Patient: sex M, age 81
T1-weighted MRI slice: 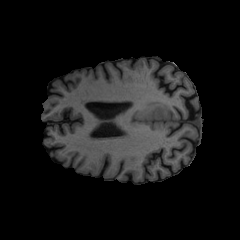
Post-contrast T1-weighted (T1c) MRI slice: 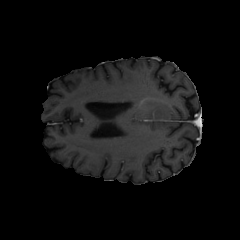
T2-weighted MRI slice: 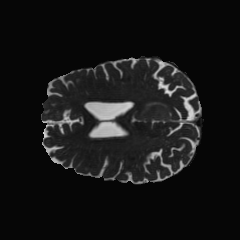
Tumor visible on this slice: yes
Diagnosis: Glioblastoma, IDH-wildtype
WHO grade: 4